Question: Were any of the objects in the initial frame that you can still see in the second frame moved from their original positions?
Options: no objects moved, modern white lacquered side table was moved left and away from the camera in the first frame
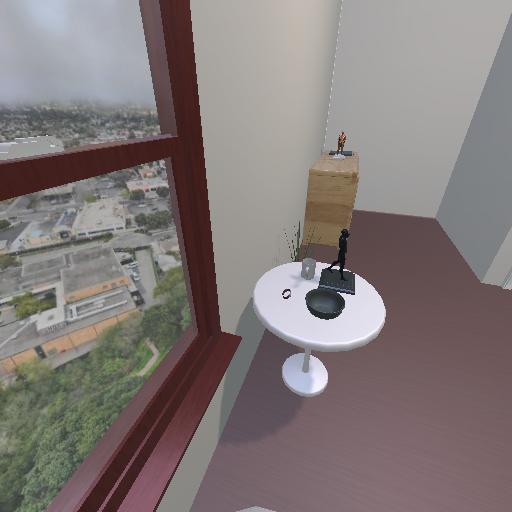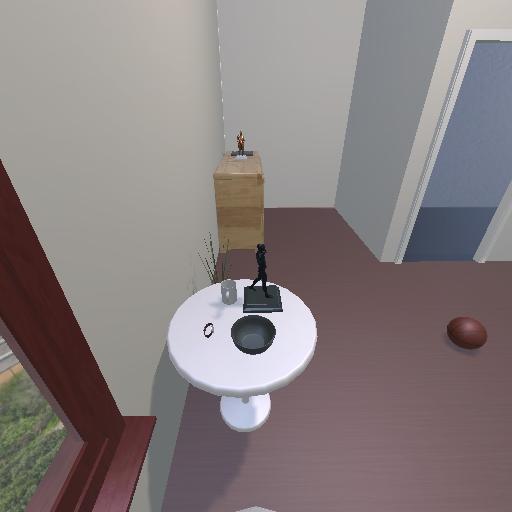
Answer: no objects moved